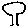
Label: tree